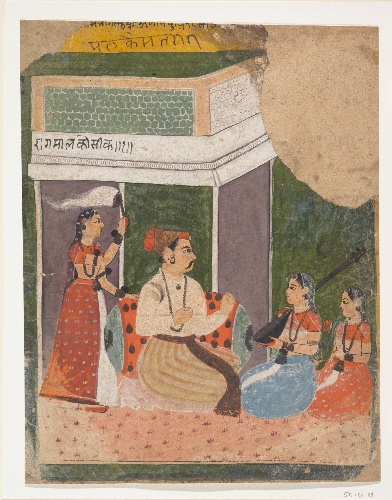
Date: ca. 1640–50
Object type: Folio
Classification: Paintings
Medium: Ink and opaque watercolor on paper
Culture: India (Rajasthan, Marwar)
Dimensions: 10 3/8 x 8 in. (26.4 x 20.3 cm)
Department: Asian Art
Credit line: Rogers Fund, 1955
Accession year: 1955
Repository: Metropolitan Museum of Art, New York, NY
Tags: Musical Instruments|Men|Women